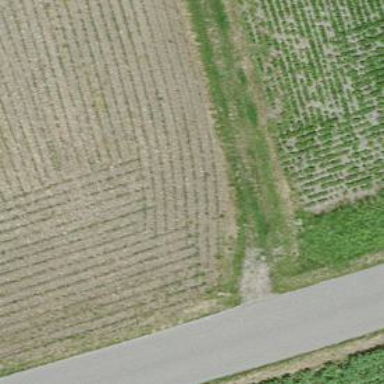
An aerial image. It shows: Track road with grade4 tracktype.